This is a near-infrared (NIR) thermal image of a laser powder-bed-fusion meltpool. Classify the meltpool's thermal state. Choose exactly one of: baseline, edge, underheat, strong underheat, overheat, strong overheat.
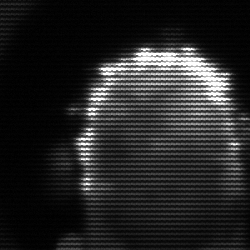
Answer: baseline